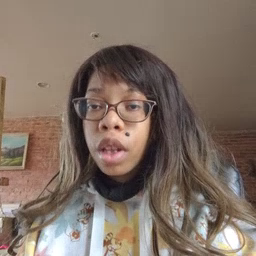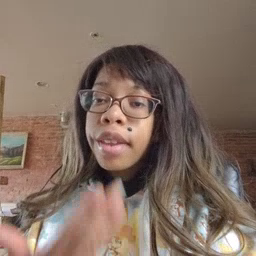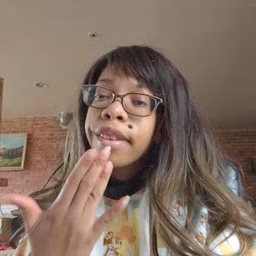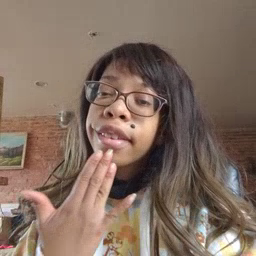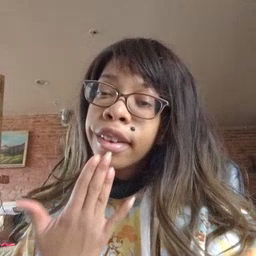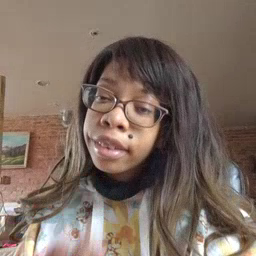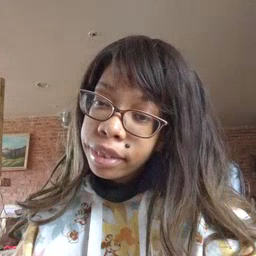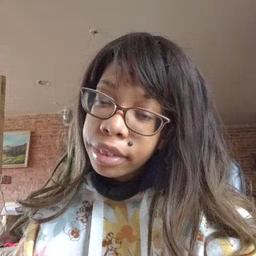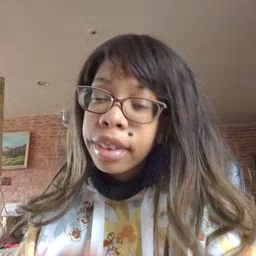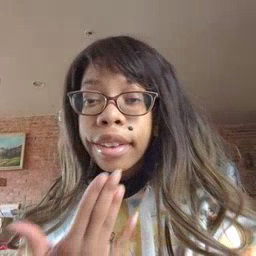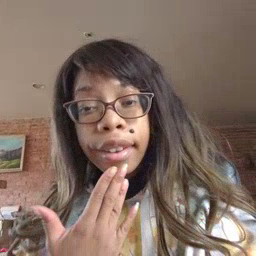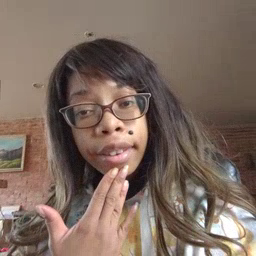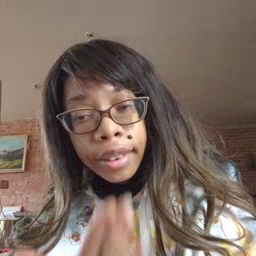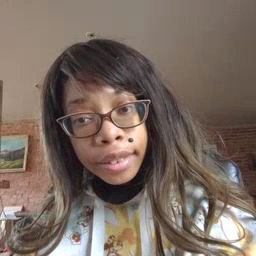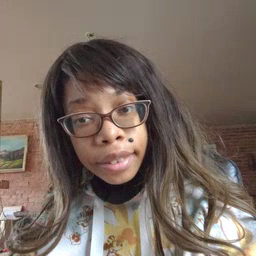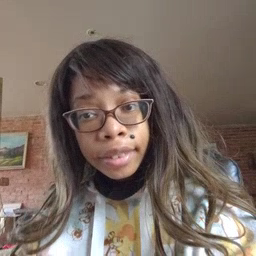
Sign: thankyou